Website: walmart
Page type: address-validator
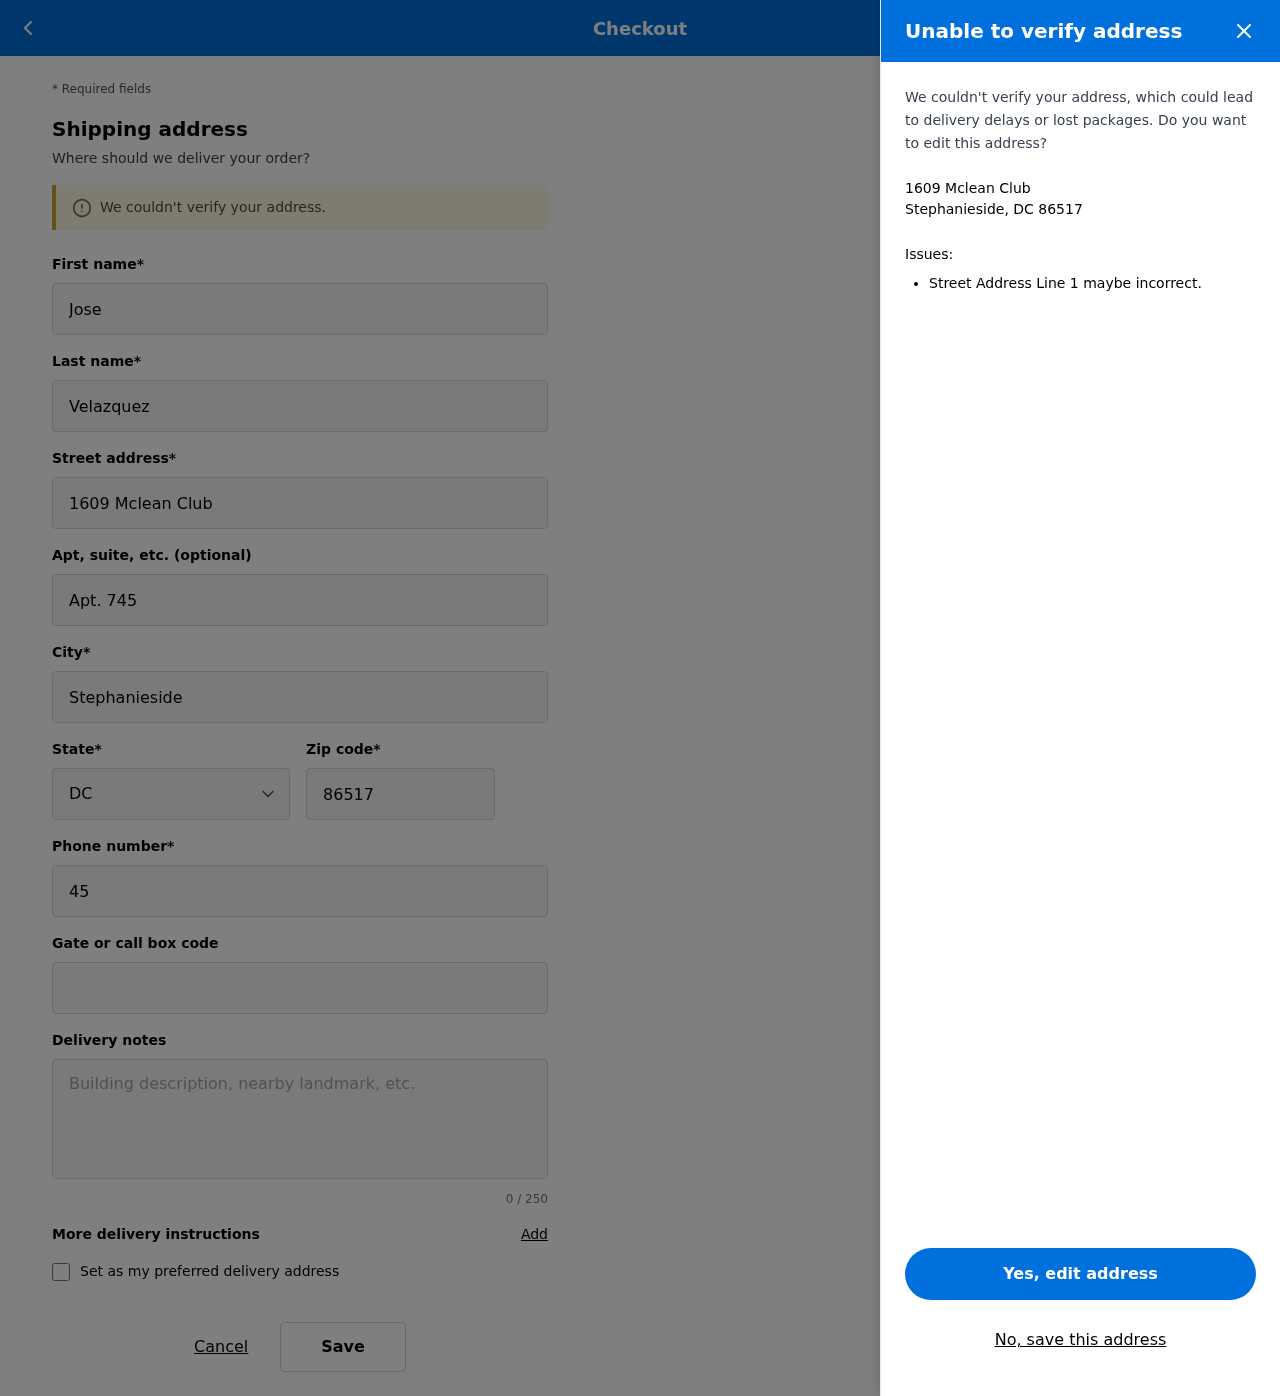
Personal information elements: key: PII_CITY_STATE_ZIP
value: Stephanieside, DC 86517
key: PII_STATE_ABBR
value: DC
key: PII_STREET
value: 1609 Mclean Club
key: PII_FIRSTNAME
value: Jose
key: PII_LASTNAME
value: Velazquez
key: PII_STREET2
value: Apt. 745
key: PII_CITY
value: Stephanieside
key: PII_POSTCODE
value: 86517
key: PII_PHONE
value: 4502099721
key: PII_SECURITY_CODE
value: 619